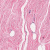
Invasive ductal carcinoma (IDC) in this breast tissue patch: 0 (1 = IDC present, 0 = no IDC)